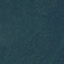
Land use / land cover class: Forest